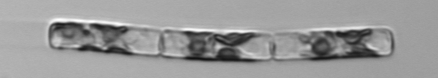
Label: Guinardia_delicatula